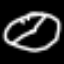
Label: clock